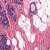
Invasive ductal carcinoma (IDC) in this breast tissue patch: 0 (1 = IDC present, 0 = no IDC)